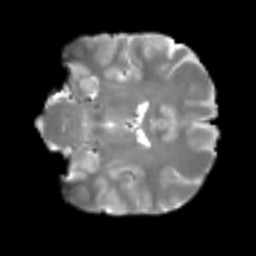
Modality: T2w
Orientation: coronal
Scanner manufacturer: siemens
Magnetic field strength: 3 T
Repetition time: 4 s
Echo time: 0.0594 s